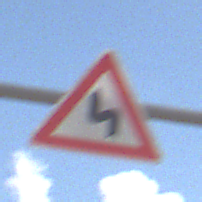
Verkehrszeichen: DoppelkurveZunaechstLinks
Umgebung: Outdoor, Nature
Tageszeit: Midday
Wetter: PartlyCloudy
Licht: Natural
Jahreszeit: NotSpecified
Kontrast: HighContrast